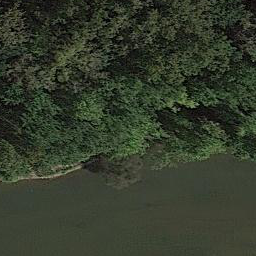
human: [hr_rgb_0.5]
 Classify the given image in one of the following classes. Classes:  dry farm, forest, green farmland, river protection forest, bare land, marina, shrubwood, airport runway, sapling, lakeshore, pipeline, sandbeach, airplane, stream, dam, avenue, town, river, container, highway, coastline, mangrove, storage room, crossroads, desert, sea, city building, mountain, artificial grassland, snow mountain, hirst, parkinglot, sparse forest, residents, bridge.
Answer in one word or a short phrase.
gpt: river protection forest